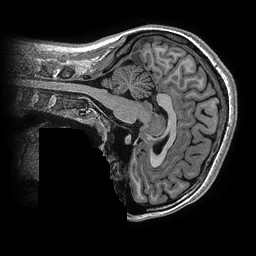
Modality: T1w
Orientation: sagittal
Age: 22
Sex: female
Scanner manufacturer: ge
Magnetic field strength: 3 T
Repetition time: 0.006952 s
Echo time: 0.00292 s